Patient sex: M
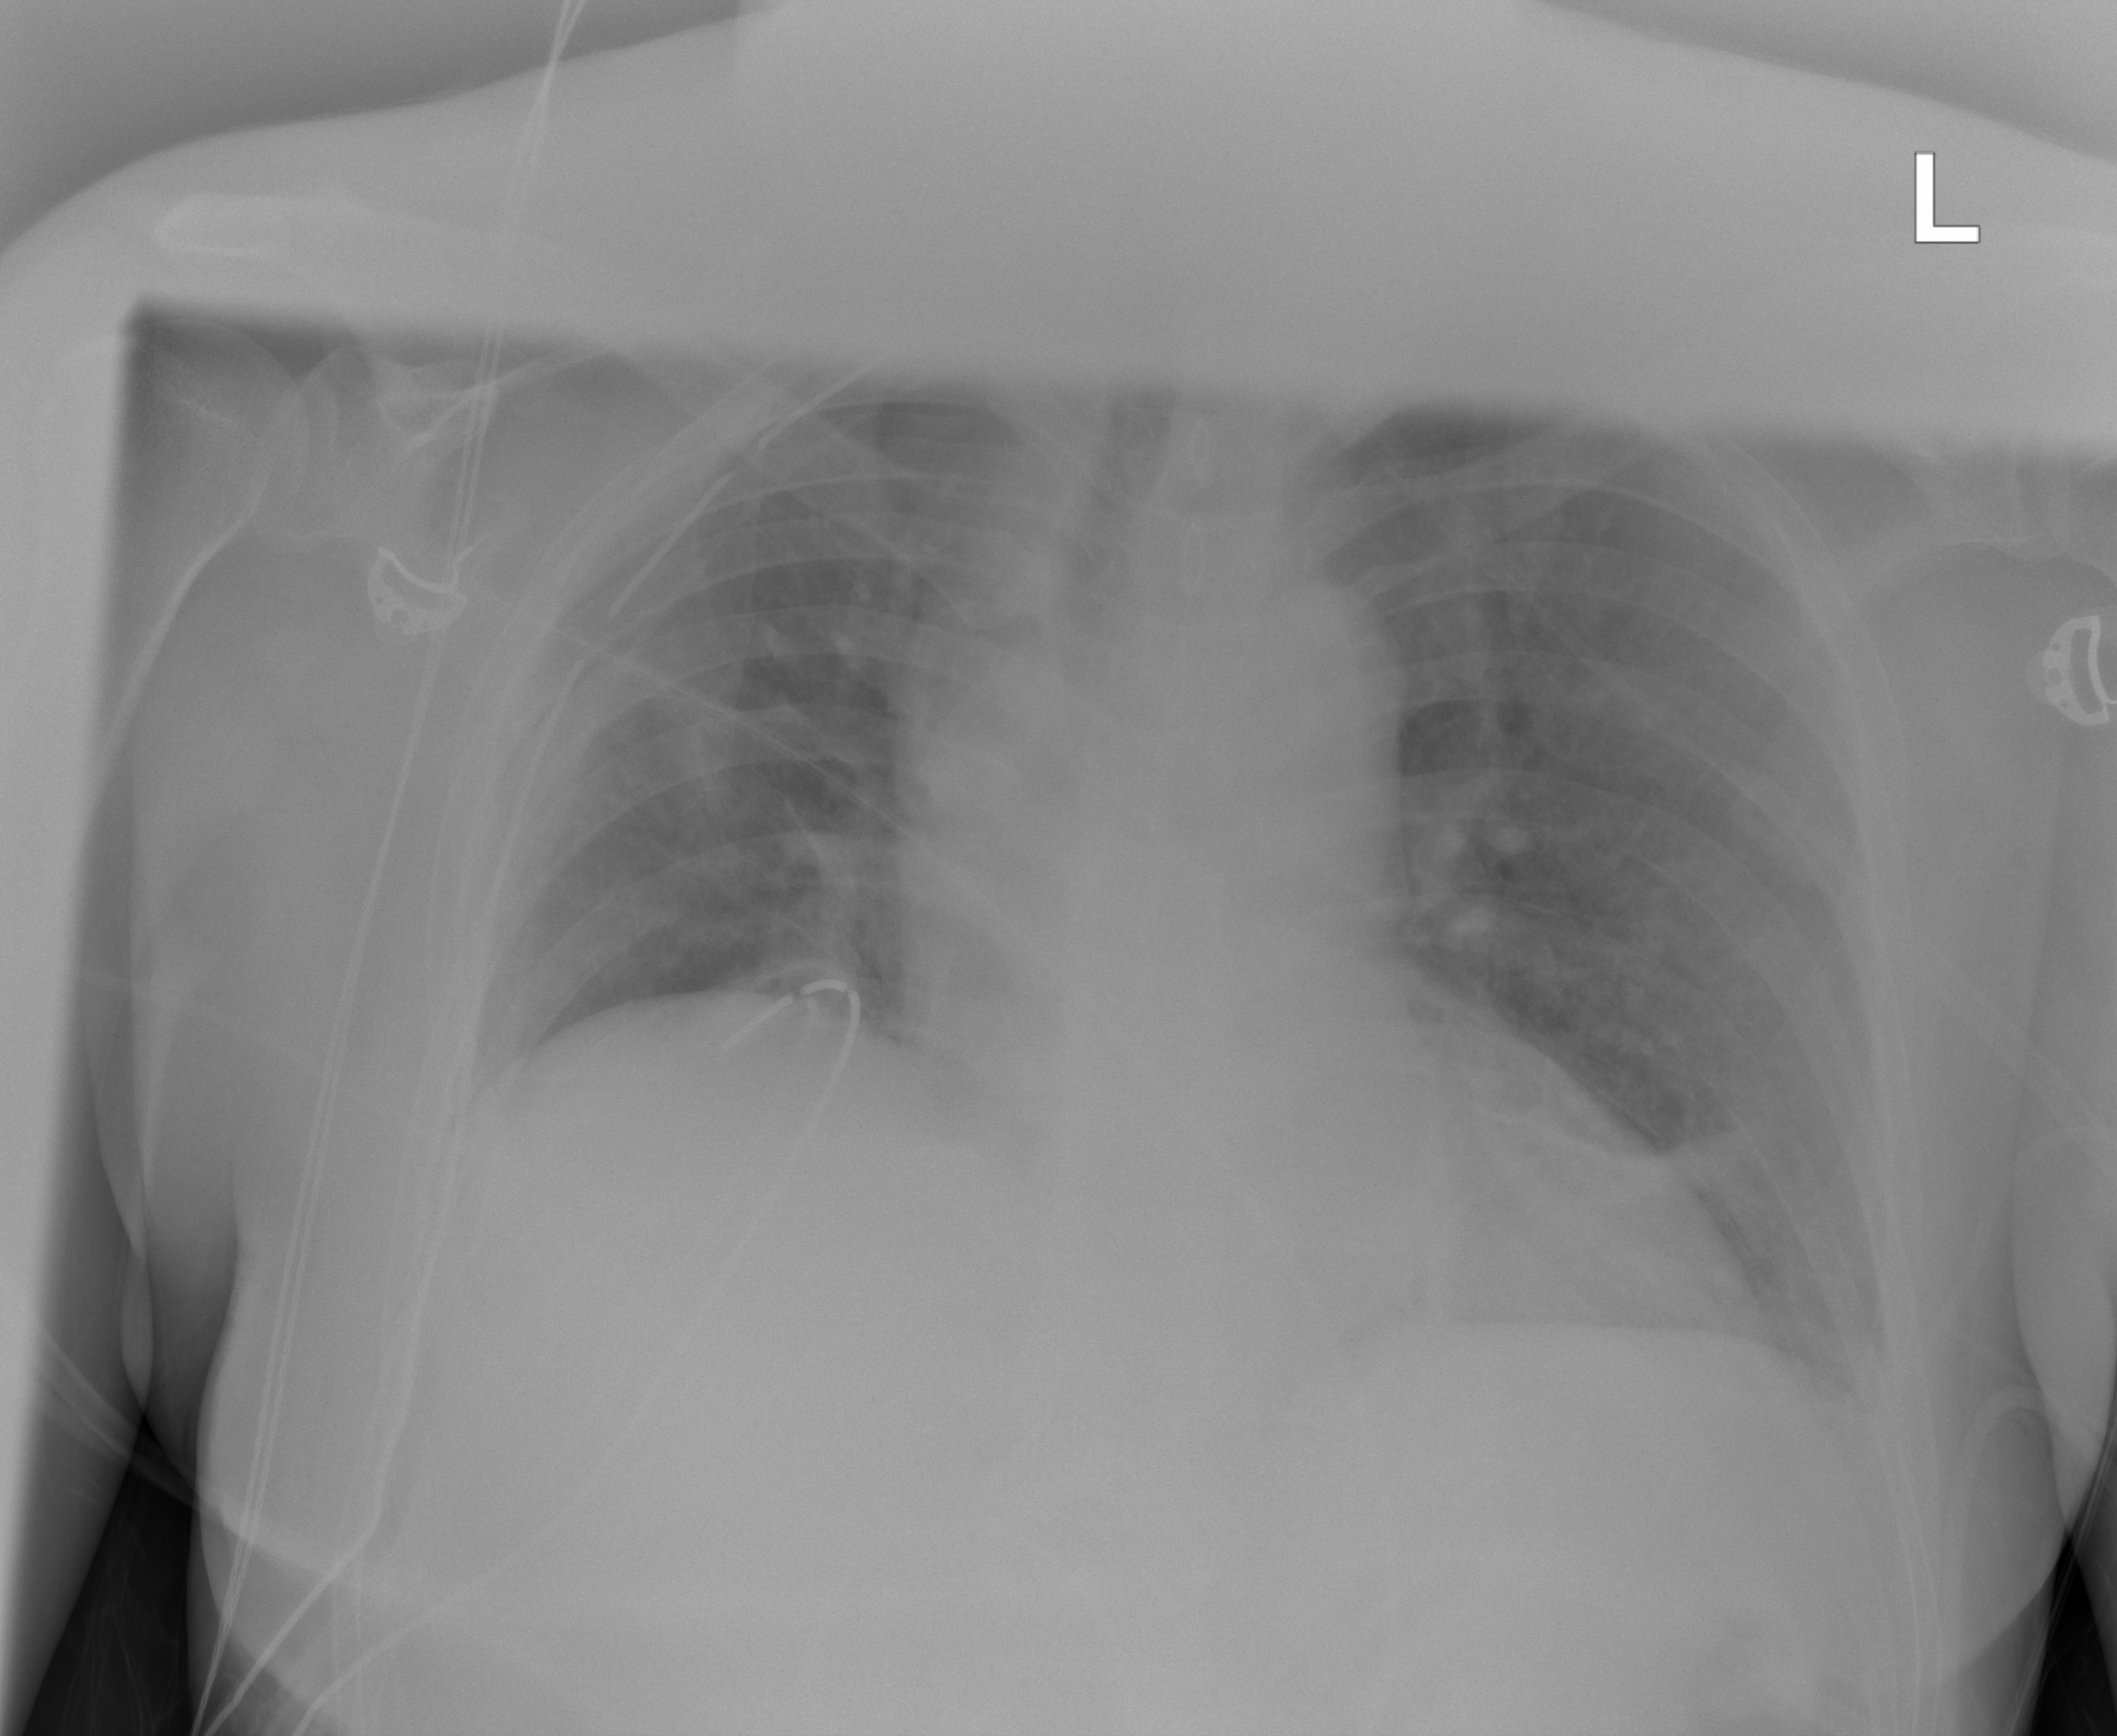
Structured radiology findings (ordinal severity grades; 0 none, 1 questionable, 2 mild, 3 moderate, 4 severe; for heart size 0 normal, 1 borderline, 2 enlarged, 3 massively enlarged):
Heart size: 0
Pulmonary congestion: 0
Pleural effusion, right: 0
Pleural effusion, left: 2
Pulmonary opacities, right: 0
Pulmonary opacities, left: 0
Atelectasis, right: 0
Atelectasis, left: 2